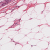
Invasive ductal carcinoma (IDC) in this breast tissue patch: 0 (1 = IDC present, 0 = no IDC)